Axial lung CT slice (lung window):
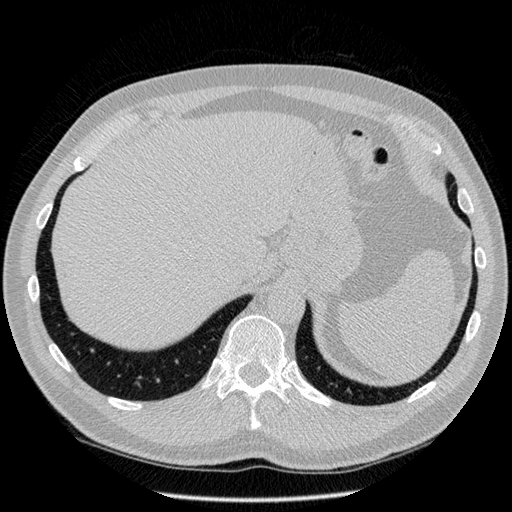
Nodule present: no